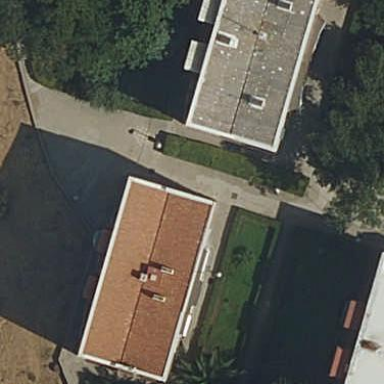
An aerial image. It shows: Hipped roof apartment building.